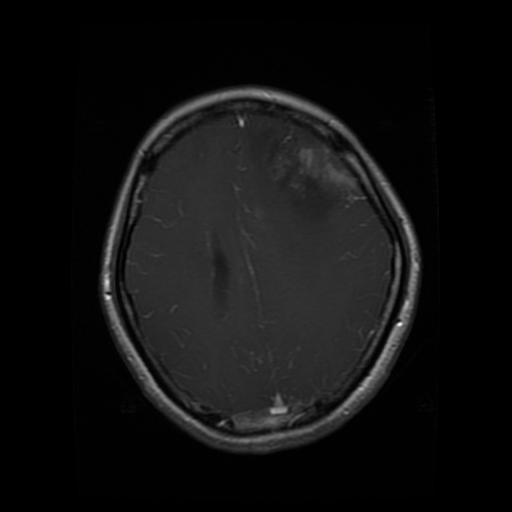
Label: glioma